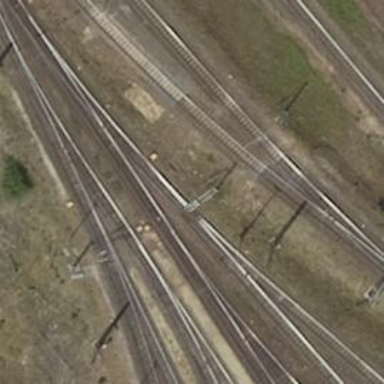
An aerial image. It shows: Railway siding with rails.